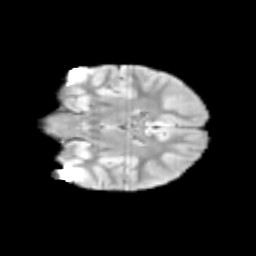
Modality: T2w
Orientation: coronal
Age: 9
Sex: female
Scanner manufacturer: siemens
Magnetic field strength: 3 T
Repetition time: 3.8 s
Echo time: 0.07 s